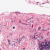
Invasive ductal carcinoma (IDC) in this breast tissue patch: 0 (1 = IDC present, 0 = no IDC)